Brain MRI, t2w sequence, axial 2D slice.
Patient: age 43, sex F, weight 95 kg, height 1.95 m
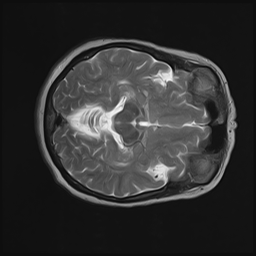